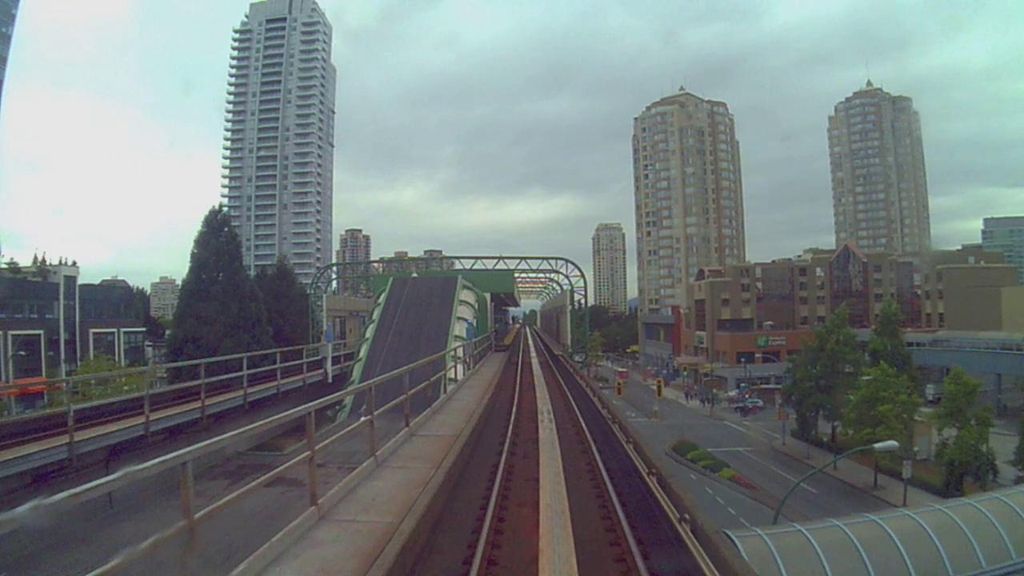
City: vancouver